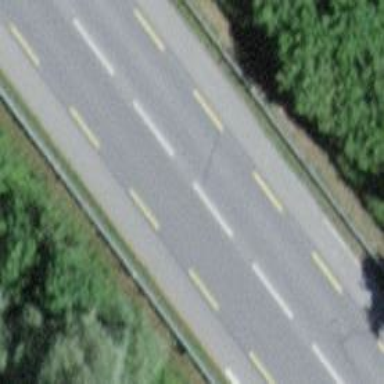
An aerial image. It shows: Secondary road with lanes for cycling on both sides.